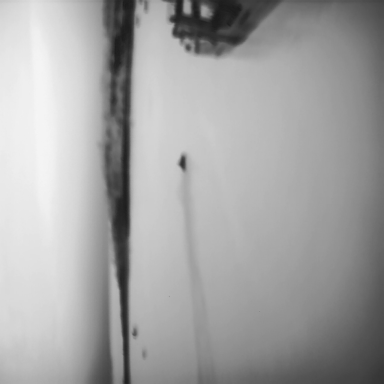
There is a canoe in the infrared image.